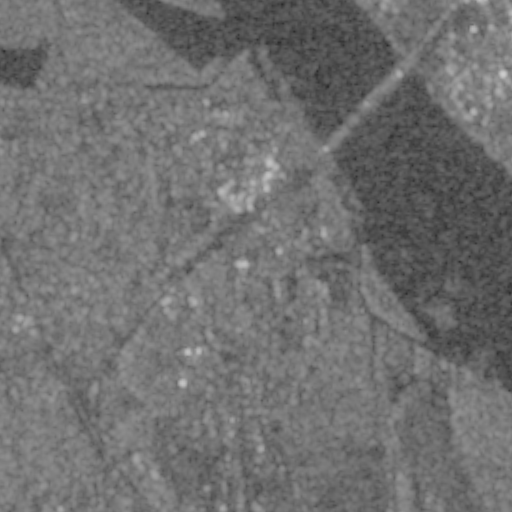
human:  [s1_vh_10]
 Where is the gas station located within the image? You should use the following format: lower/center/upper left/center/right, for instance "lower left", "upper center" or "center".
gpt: The gas station is located in the center left of the image.
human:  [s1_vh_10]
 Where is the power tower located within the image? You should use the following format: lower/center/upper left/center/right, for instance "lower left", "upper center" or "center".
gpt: The power tower is located in the upper left of the image.
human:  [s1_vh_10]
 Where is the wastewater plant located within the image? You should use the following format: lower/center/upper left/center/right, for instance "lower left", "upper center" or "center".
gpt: The wastewater plant is located in the lower right of the image.
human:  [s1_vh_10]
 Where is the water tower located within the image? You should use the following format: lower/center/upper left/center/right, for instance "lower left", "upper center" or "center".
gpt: The water tower is located in the lower center of the image.
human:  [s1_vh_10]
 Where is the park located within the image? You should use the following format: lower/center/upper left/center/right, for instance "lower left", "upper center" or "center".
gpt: There is no park in the image.

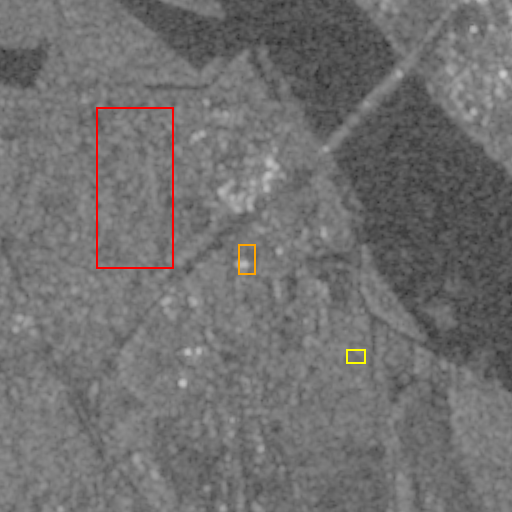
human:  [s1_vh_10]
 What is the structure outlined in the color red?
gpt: The structure outlined in red is a park.
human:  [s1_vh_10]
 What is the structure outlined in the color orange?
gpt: The structure outlined in orange is a parking lot.
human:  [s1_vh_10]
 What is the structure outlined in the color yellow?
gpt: The structure outlined in yellow is a wastewater plant.
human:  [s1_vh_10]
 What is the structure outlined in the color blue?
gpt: There is no blue outline.